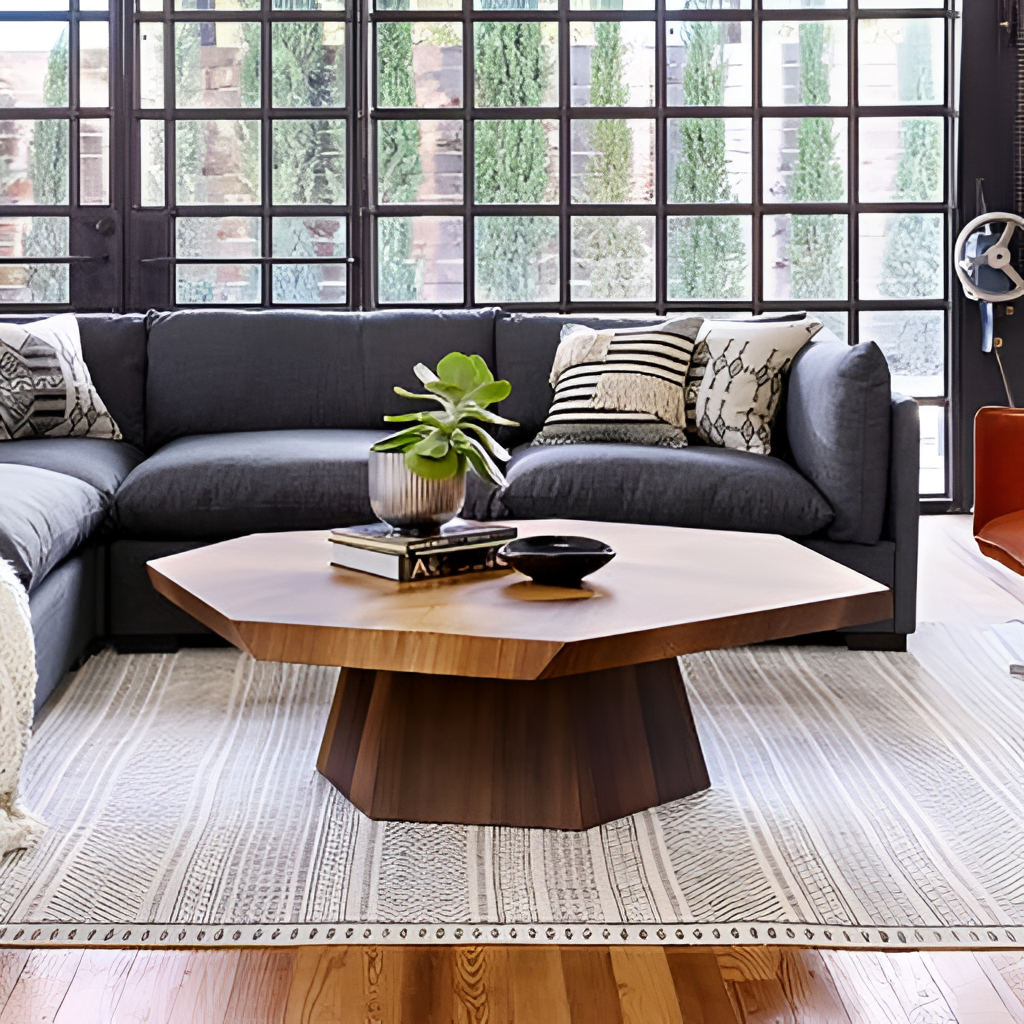
fabric sectional sofa, living room, wood flooring, with plank pattern, modern, glass window wallpaper, with grid pattern